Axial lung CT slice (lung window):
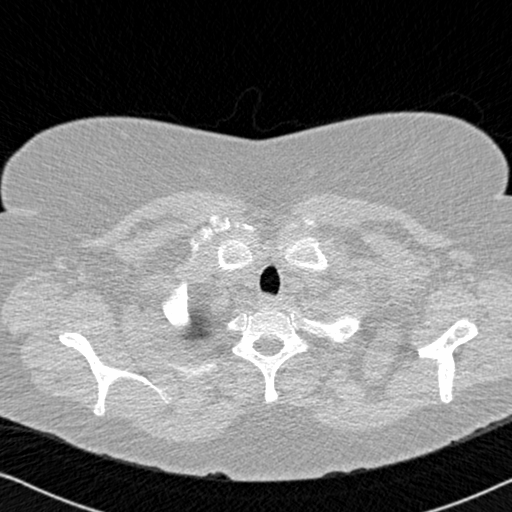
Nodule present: no